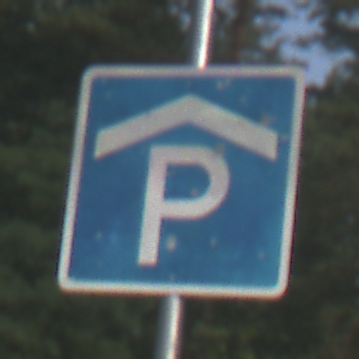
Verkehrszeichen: Parkhaus
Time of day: SunriseSunset
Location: Outdoor (Nature)
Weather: PartlyCloudy
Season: NotSpecified
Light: Natural